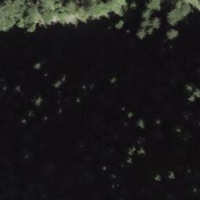
EUNIS habitat code: 43
Species observed at this site:
Cephalanthera longifolia